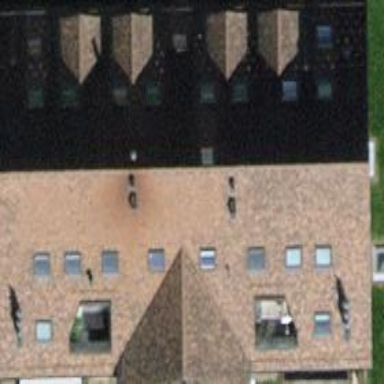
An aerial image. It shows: Apartments building with tiled roof.